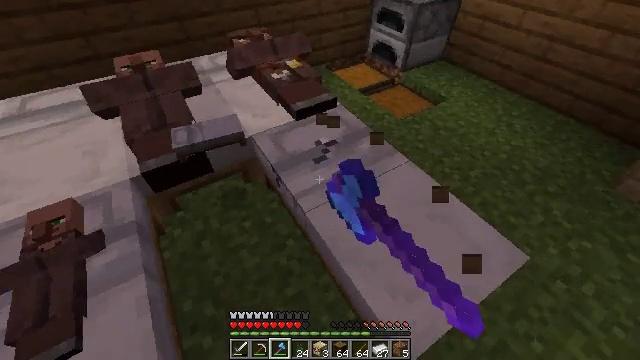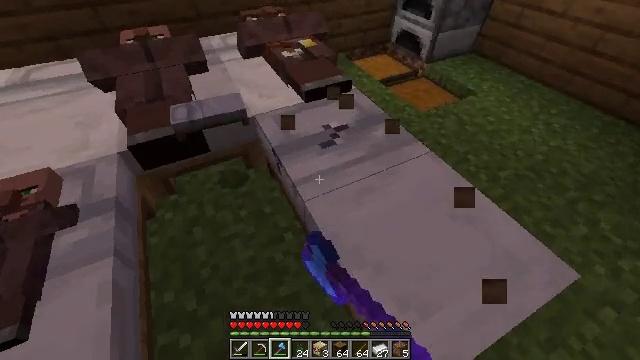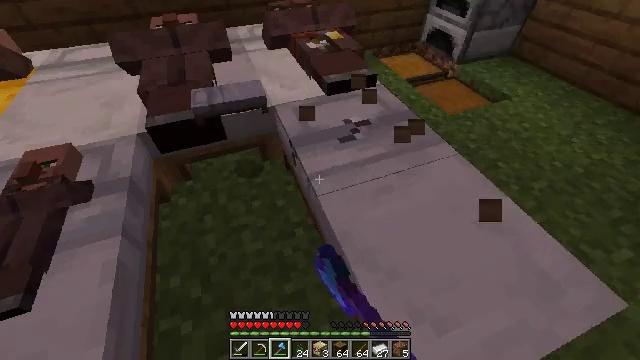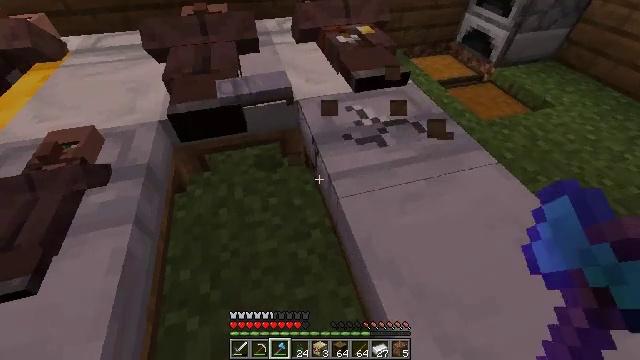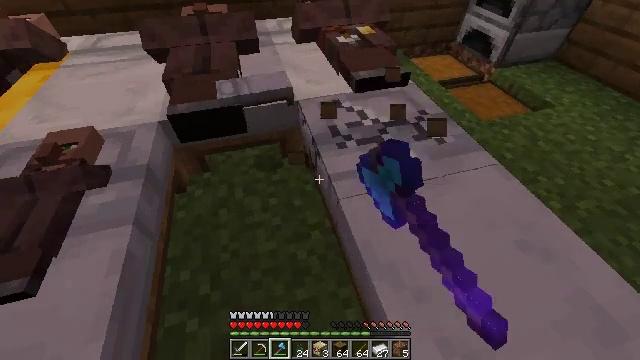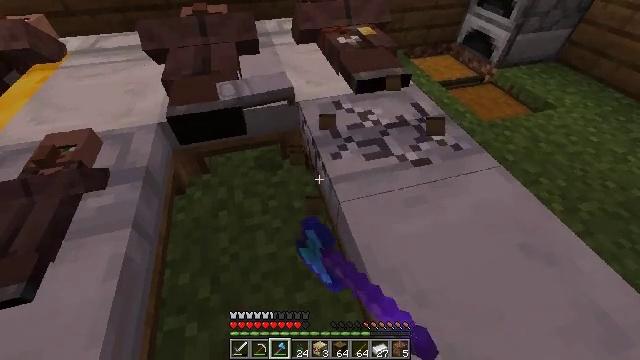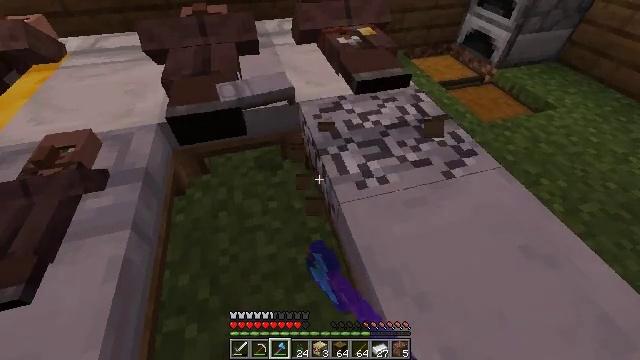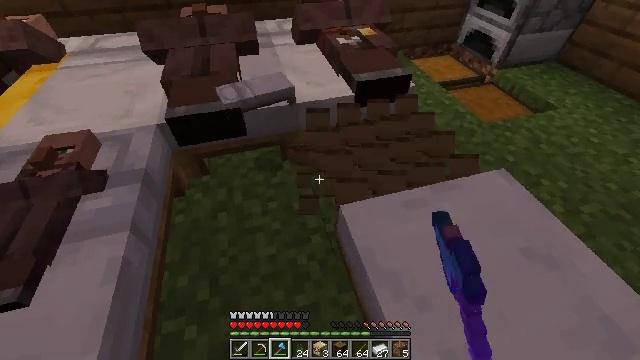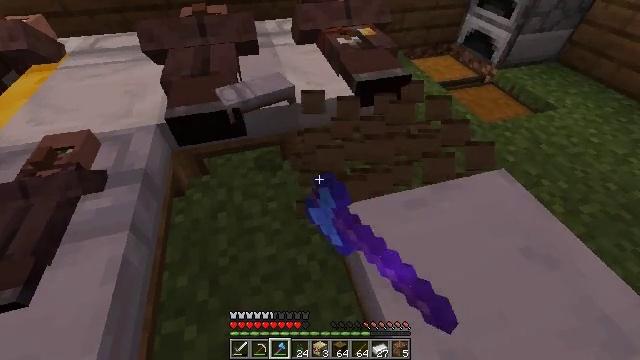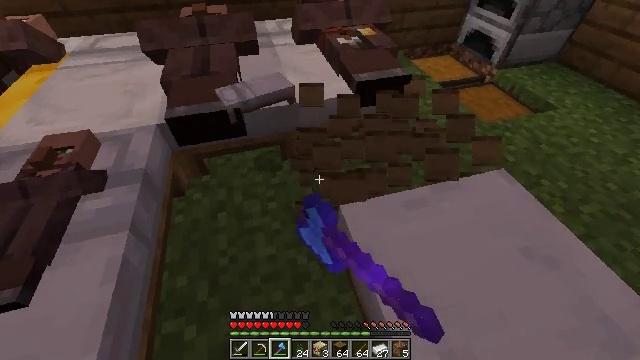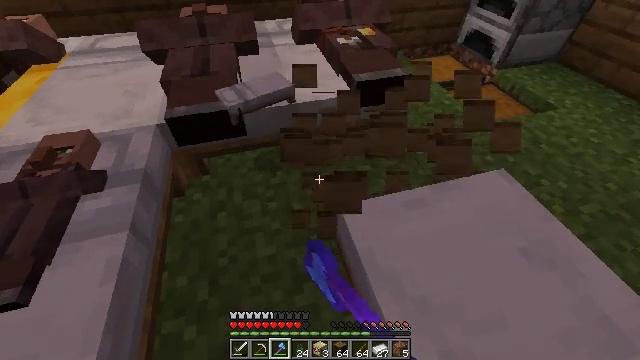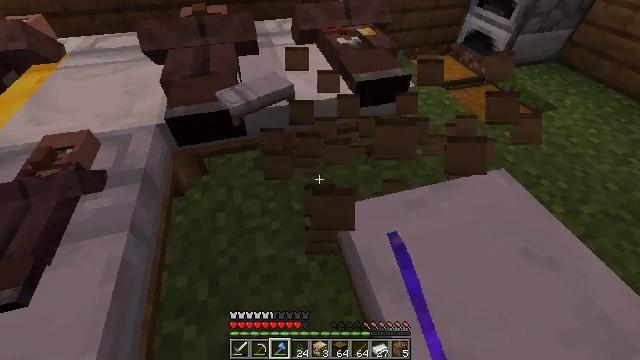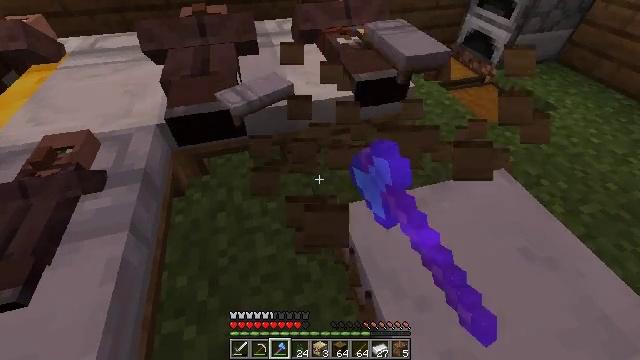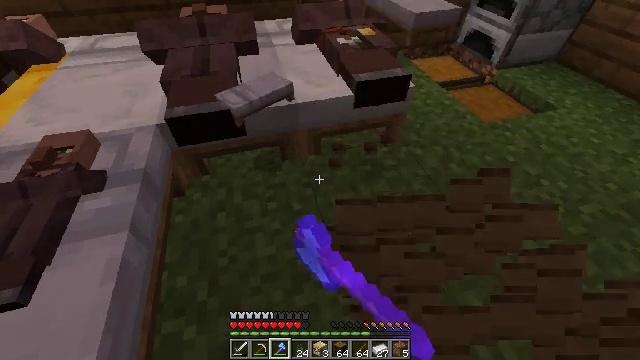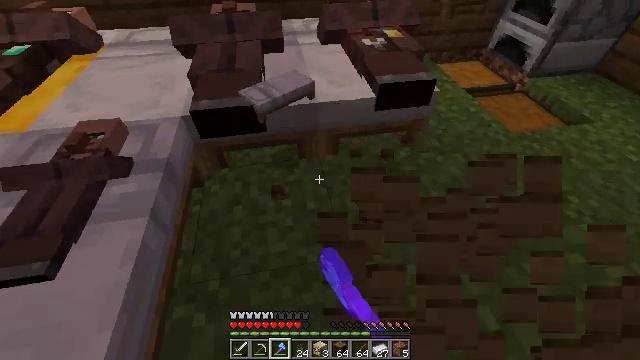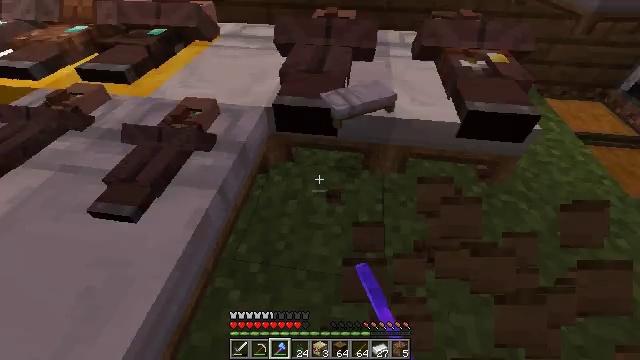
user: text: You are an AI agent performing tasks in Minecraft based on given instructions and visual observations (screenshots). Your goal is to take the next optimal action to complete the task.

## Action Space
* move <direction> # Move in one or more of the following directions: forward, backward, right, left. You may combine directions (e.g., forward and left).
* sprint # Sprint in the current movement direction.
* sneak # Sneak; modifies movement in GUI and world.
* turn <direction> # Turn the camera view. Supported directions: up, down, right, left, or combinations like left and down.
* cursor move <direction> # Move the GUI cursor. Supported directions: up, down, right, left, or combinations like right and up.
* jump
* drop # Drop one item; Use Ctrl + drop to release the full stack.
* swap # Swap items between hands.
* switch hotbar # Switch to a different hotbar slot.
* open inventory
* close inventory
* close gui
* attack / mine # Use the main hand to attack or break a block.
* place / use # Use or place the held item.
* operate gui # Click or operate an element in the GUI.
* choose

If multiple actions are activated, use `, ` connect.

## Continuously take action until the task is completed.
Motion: motion action
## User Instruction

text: Retrieve the white bed for later use.
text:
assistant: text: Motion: turn left, attack / mine
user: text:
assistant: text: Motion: turn left, attack / mine
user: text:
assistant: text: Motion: turn left, attack / mine
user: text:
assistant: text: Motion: attack / mine
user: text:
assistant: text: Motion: attack / mine
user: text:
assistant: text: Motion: attack / mine
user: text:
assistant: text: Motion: attack / mine
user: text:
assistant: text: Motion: attack / mine
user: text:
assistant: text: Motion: attack / mine
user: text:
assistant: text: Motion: attack / mine
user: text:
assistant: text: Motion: attack / mine
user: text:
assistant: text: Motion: attack / mine
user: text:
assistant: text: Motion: attack / mine
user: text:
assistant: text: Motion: turn left, attack / mine
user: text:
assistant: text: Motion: move forward, turn left and up
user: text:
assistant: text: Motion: move forward, turn left and up
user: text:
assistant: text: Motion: move forward, turn left
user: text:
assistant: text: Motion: move forward, turn left and up
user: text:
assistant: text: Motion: move forward, turn right
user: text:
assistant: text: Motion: move forward
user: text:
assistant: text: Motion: no_op
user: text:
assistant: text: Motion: no_op
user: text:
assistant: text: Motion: move forward, turn left
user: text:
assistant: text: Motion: move forward
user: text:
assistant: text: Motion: move forward
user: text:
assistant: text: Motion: move forward
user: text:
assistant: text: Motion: no_op
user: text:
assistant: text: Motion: no_op
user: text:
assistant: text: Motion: no_op
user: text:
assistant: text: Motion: turn right and down